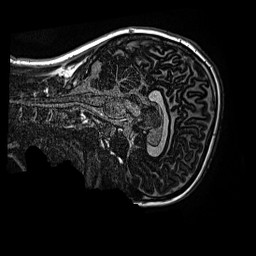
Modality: MP2RAGE
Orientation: sagittal
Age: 11
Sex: male
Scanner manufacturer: siemens
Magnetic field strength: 3 T
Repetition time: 4 s
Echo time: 0.00299 s